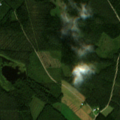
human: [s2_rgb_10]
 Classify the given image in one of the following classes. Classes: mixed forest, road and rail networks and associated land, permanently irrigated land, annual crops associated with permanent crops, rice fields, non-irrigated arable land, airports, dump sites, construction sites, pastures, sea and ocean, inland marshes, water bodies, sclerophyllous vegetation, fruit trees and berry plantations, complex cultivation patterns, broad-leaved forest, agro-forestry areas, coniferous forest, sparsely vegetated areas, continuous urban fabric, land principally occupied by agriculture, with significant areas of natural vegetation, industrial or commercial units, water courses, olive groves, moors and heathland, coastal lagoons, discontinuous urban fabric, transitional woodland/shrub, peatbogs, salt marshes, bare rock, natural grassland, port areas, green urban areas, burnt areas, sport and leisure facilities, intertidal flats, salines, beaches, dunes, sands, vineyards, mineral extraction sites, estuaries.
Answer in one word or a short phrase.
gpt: coniferous forest, mixed forest, transitional woodland/shrub